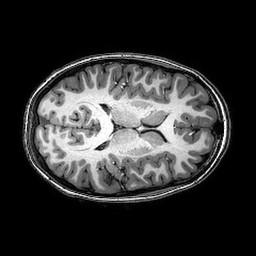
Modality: T1w
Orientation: axial
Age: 23
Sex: female
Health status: healthy
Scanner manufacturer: philips
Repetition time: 0.00827 s
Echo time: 0.0038 s